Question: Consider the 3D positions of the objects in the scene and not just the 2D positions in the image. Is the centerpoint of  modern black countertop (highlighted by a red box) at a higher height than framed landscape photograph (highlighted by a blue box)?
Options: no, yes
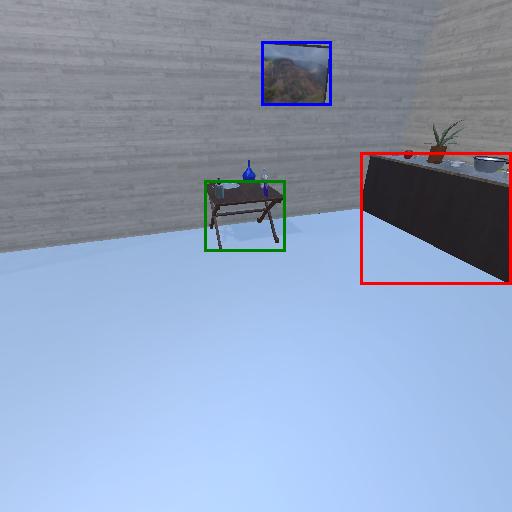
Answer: no